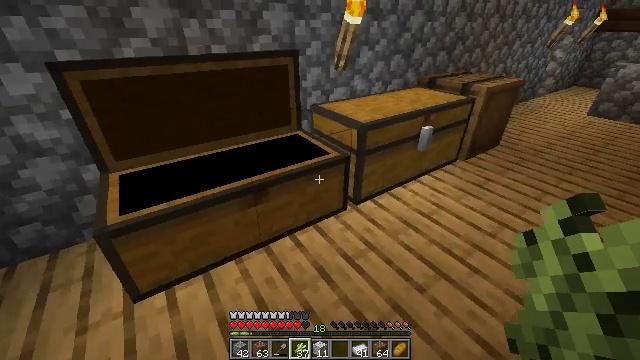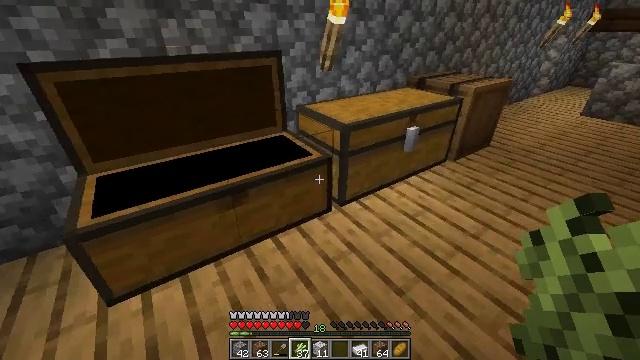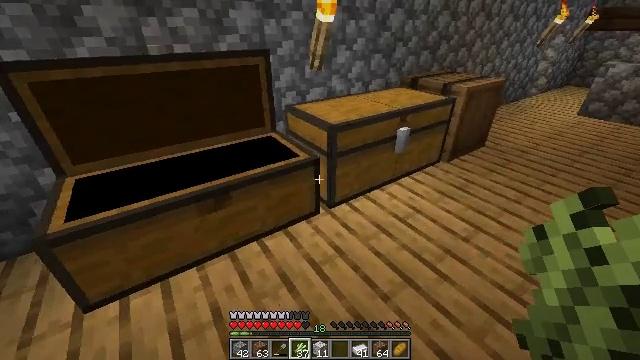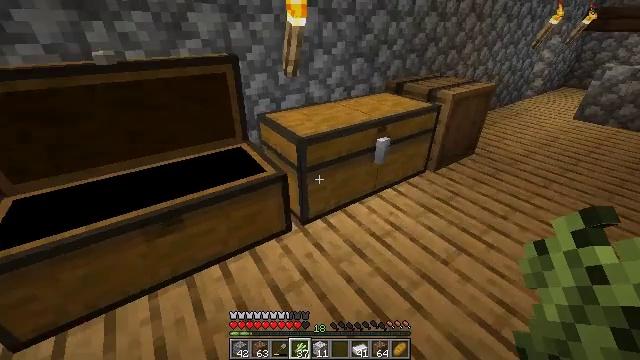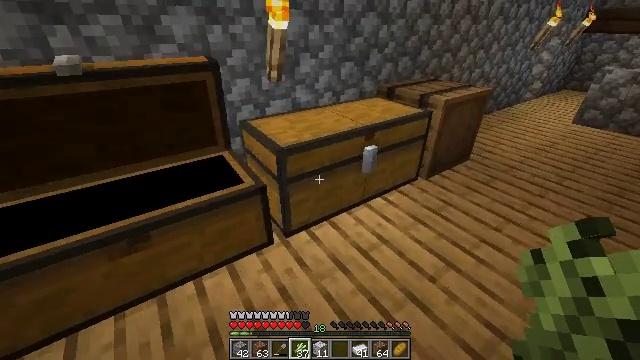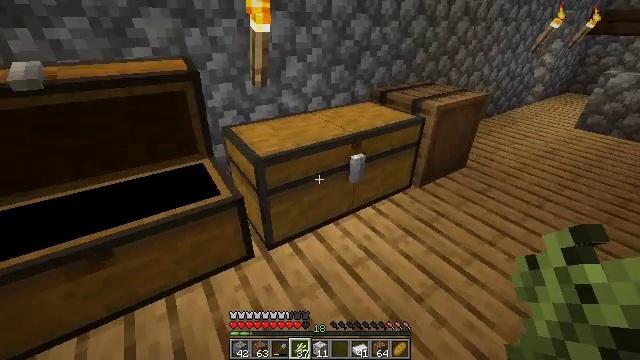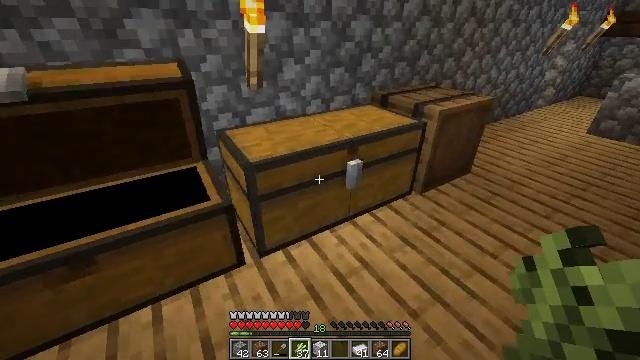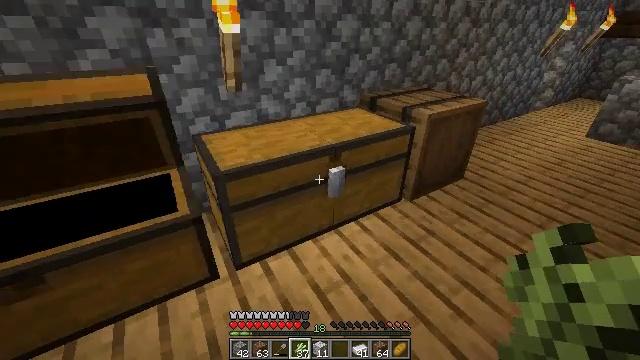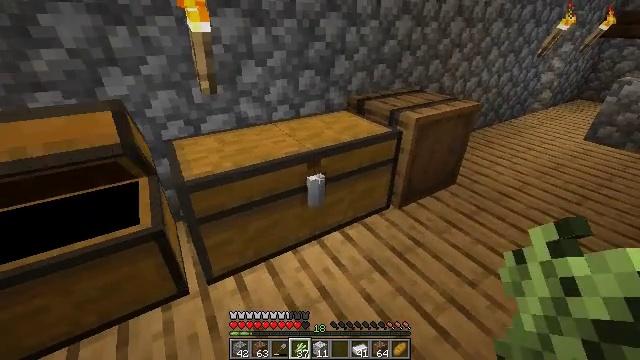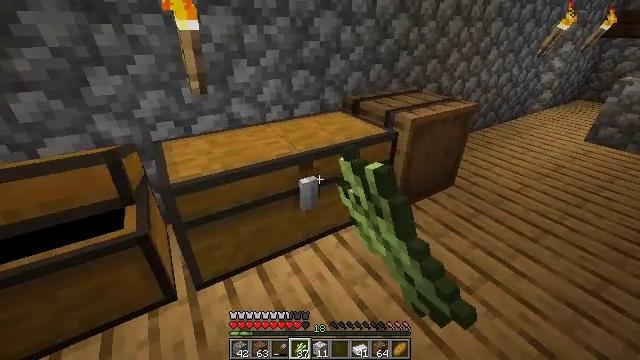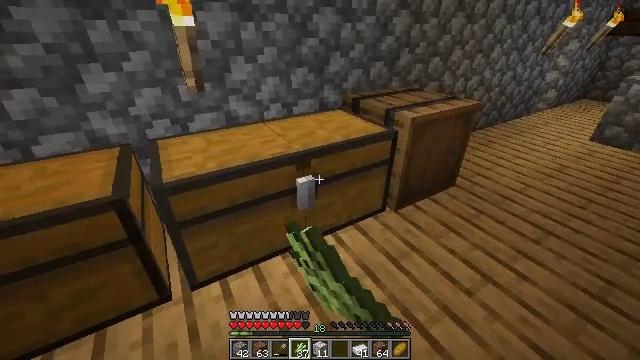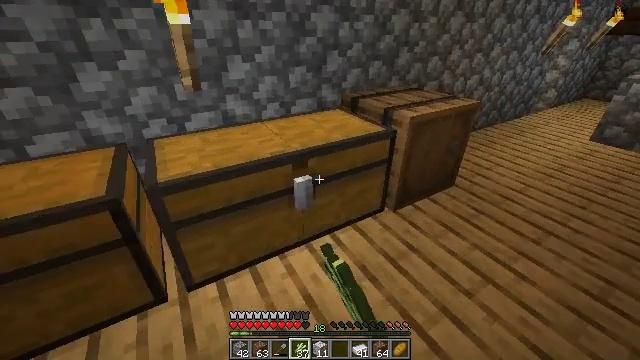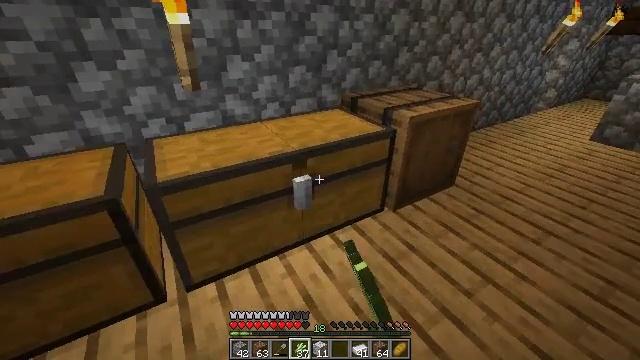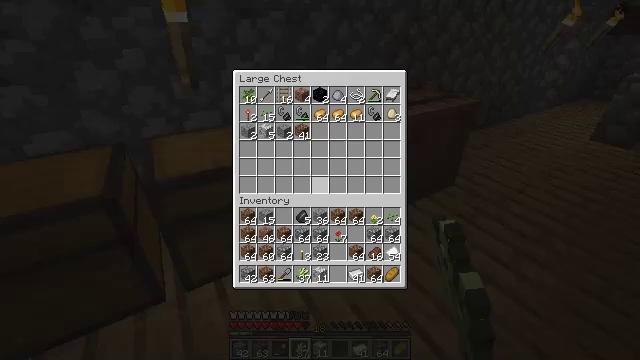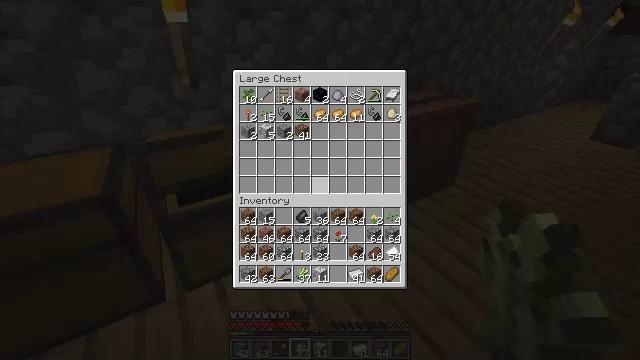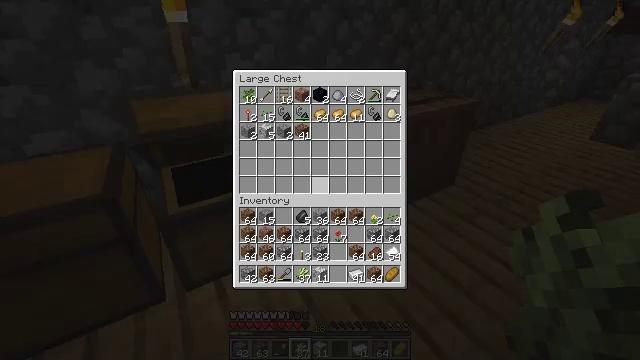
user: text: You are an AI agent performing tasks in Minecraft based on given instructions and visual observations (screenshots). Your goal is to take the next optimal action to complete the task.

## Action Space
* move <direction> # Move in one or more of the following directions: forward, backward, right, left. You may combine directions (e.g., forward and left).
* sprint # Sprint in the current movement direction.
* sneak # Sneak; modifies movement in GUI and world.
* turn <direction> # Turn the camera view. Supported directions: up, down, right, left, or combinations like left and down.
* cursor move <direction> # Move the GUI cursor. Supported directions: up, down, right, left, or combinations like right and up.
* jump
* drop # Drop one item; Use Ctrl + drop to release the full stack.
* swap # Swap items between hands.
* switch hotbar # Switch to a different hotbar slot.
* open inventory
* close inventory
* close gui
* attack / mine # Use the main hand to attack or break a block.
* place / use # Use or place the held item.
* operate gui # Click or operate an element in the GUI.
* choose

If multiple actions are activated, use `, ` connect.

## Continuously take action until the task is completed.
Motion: motion action
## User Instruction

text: Craft polished granite.
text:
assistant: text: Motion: move forward and move right
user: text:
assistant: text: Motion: move forward and move right
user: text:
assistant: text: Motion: move forward and move right
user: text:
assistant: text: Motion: move forward and move right
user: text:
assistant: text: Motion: move forward and move right
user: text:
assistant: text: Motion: move forward and move right, turn left
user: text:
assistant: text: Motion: move forward and move right
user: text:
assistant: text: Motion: use / place
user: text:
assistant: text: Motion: use / place
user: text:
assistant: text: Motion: use / place
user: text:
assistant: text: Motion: no_op
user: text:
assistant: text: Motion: no_op
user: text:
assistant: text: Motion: open gui
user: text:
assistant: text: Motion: no_op
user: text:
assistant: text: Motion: no_op
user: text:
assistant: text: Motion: no_op
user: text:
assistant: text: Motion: no_op
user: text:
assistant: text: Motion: no_op
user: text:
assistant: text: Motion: no_op
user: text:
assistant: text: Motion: no_op
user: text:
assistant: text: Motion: no_op
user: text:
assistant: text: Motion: no_op
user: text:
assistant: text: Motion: no_op
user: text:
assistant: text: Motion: no_op
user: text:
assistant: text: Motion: no_op
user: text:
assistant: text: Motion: no_op
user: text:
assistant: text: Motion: no_op
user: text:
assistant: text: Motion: no_op
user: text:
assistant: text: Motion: no_op
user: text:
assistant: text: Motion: no_op